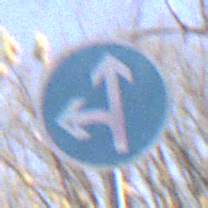
Verkehrszeichen: VorgeschriebeneFahrtrichtungGeradeausOderLinks
Umgebung: Outdoor, Nature
Tageszeit: Midday
Wetter: Clear
Licht: Natural
Jahreszeit: NotSpecified
Kontrast: HighContrast